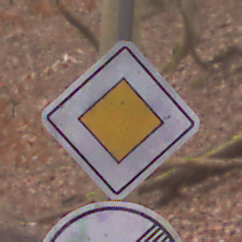
Verkehrszeichen: Vorfahrtsstrasse
Zusatzzeichen unten: EndeUeberholverbot
Umgebung: Outdoor, Nature
Tageszeit: Midday
Wetter: Overcast
Licht: Natural
Jahreszeit: Autumn
Kontrast: LowContrast